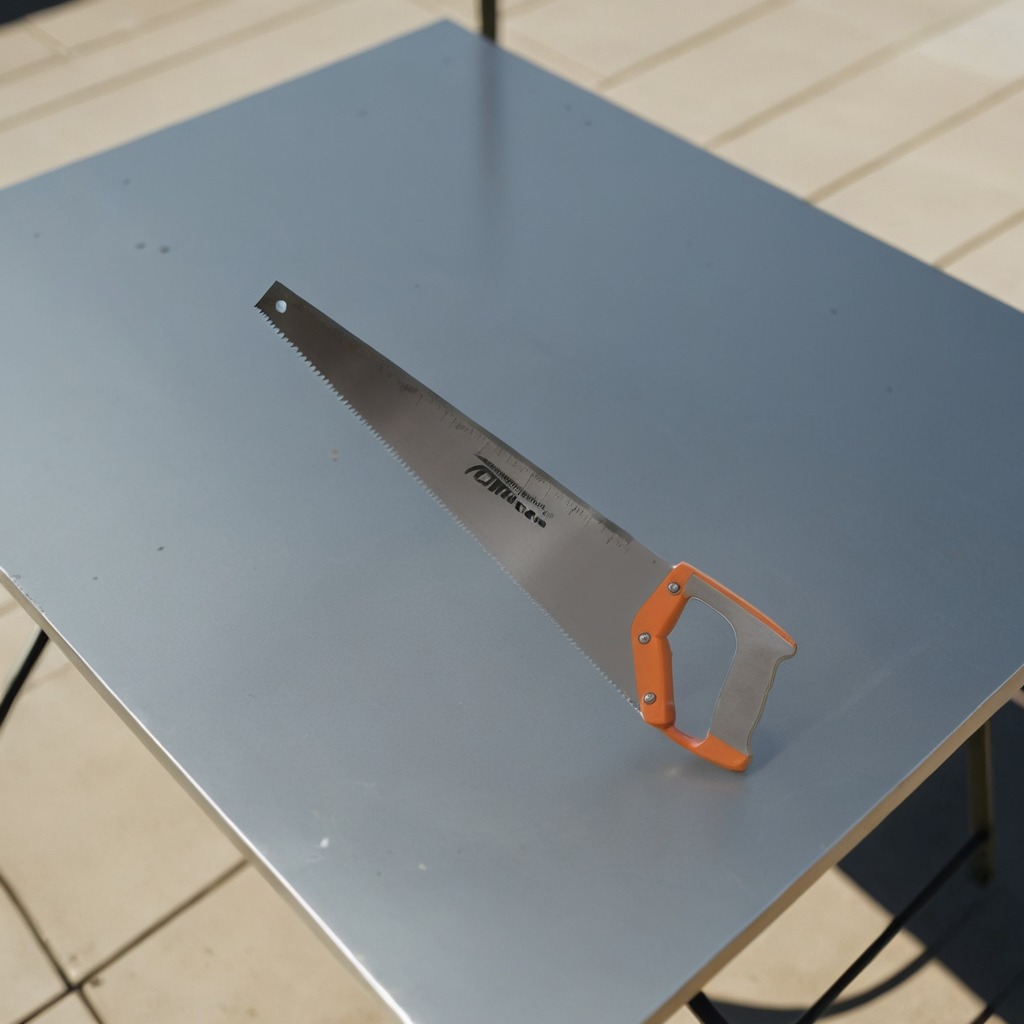
A metal saw is lying on the table.